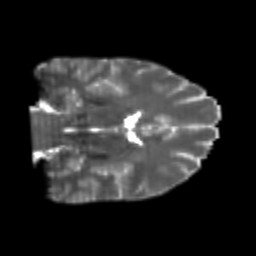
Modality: T2w
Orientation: coronal
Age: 25
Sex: male
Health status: healthy
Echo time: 0.074 s